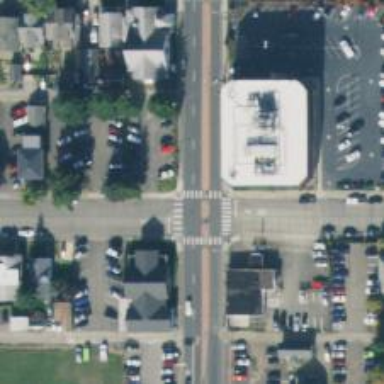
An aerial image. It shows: Footway with zebra crossing.